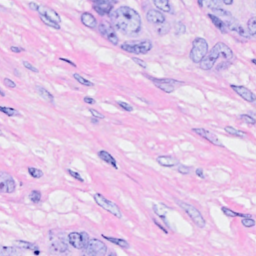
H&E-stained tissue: Breast